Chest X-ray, PA view. Patient: 60 years old, sex F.
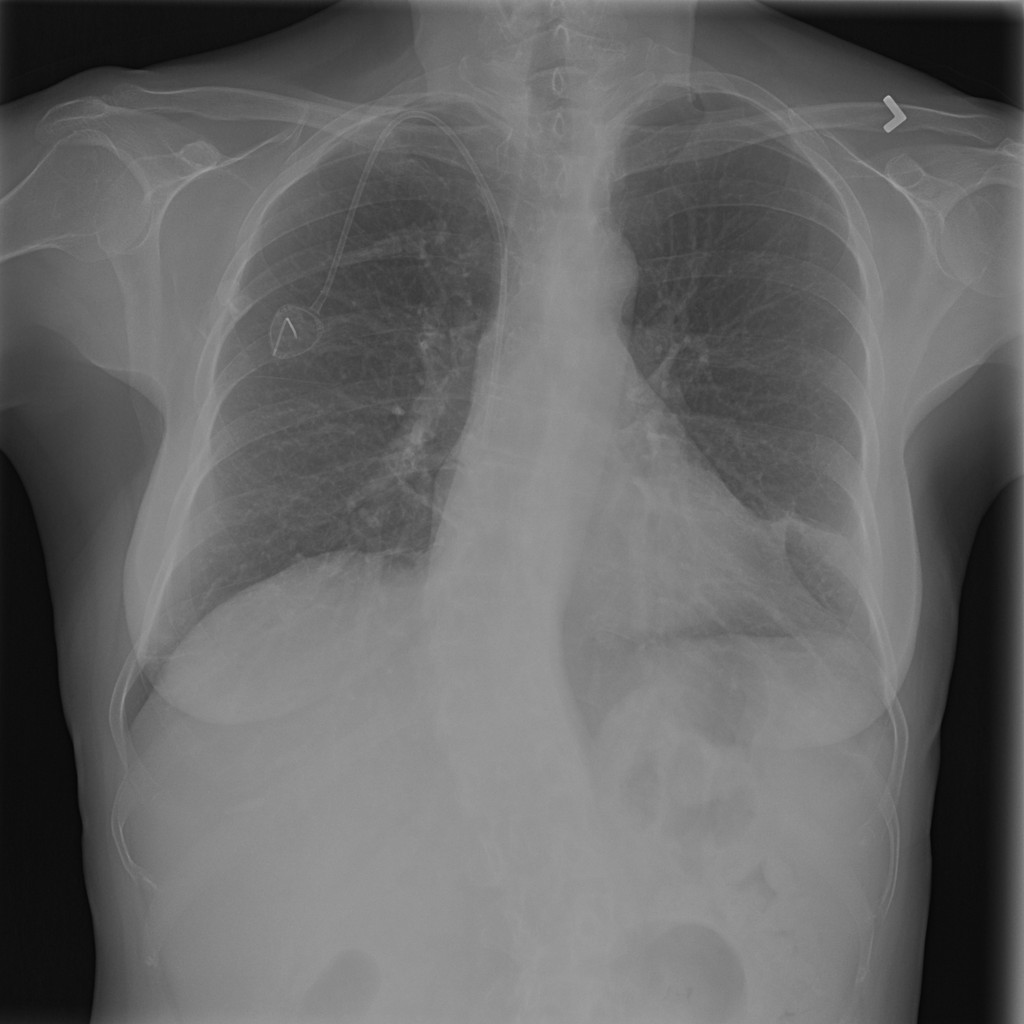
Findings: No Finding